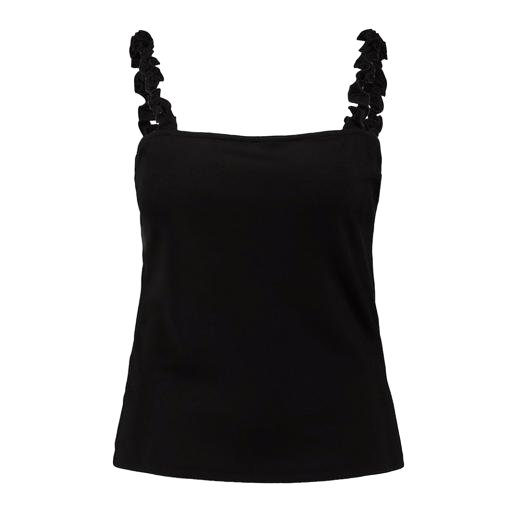
black knotted twist cami, black strap detail tank, black limited edition ring detail cami, white background